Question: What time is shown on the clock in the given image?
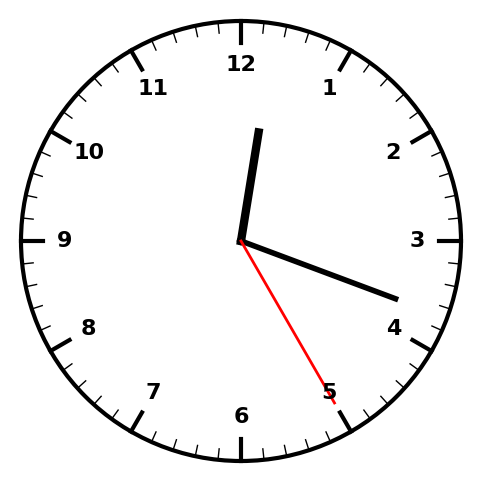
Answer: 12:18:25